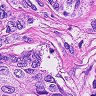
Metastatic tissue present: yes